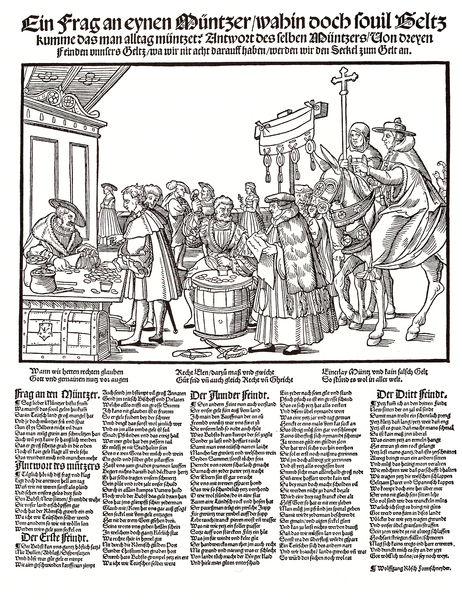
Titel: Frage an einen Münzer
Künstler: Jörg d.Ä. Breu
Institution: (Seriendruck)
Schlagwörter: dunkel, schatten, menschen, frau, grau, hell, holz, hut, hüte, licht, männer, szene, tisch, kragen, pelz, bild, fünf, kirche, boden, gold, mantel, reich, gewänder, blatt, esel, handel, pferd, pferde, reiter, hufe, schrift, schrank, fahne, flagge, säcke, grafik, graphik, spalten, markt, figuren, banner, papst, deutsch, truhe, kreuz, rechteck, geld, druck, schwarzweiss, radierung, stich, titel, seite, illustration, text, zeitung, überschrift, kiste, kardinal, nerz, fass, beutel, buchdruck, wappen, mittelalter, klerus, priester, mönch, versteigerung, prozession, kaufen, heilige, bänder, kupferstich, flugblatt, frage, münze, reformation, pilger, münzen, druckschrift, majuskel, schatztruhe, true, popen, tauschen, einritt, gels, ablassbriefe, freibrief, gelwechsel, müntzer, flugblett, münzer, münzausgabe, münzprägung, prägehammer, geislicher